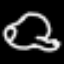
Label: frog